Question: I have a collection of 3D points which form an imperfect circle and are stored in the order in which they appear in the circle. I'm positioning an object in the centre of the ring by calculating the mean position of all of the points, which works fine. Now, what I want is for the object in the centre to be facing up/down relative to the rest of the points (i.e perpendicular to the ring).
I've included an image to help clarify what I mean. Does anyone know of an algorithm that would be suitable for this?

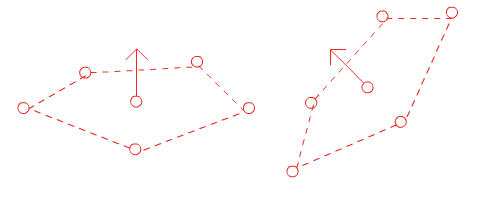
Answer: You have to compute the plane that your points form and get its normal.
If the points are perfectly coplanar, just get three of them, 'a', 'b', and 'c', and compute two vectors. The normal vector 'n' is the cross product of them:
'''
v1 = b - a;
v2 = c - a;
n = v1 x v2;
'''
If the points are not perfectly coplanar, you can get the plane that best fits the points and then, its normal. You can get the plane by solving a linear equation system of the form 'Ax=0'. Since the general equation of a plane is 'Ax + By + Cz + D = 0', you get one equation per 3D point, obtaining this system:
'''
| x1 y1 z1 1 | | A | | 0 |
| x2 y2 z2 1 | x | B | = | 0 |
| x3 y3 z3 1 | | C | | 0 |
| ... | | D | | ... |
| xn yn zn 1 | | 0 |
'''
The normal vector is '(A, B, C)'.